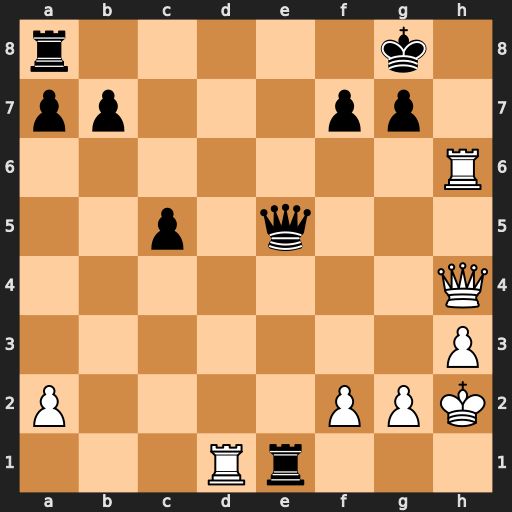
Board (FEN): r5k1/pp3pp1/7R/2p1q3/7Q/7P/P4PPK/3Rr3
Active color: w
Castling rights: -
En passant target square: -
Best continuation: f4 Qxf4+ Qxf4